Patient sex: M
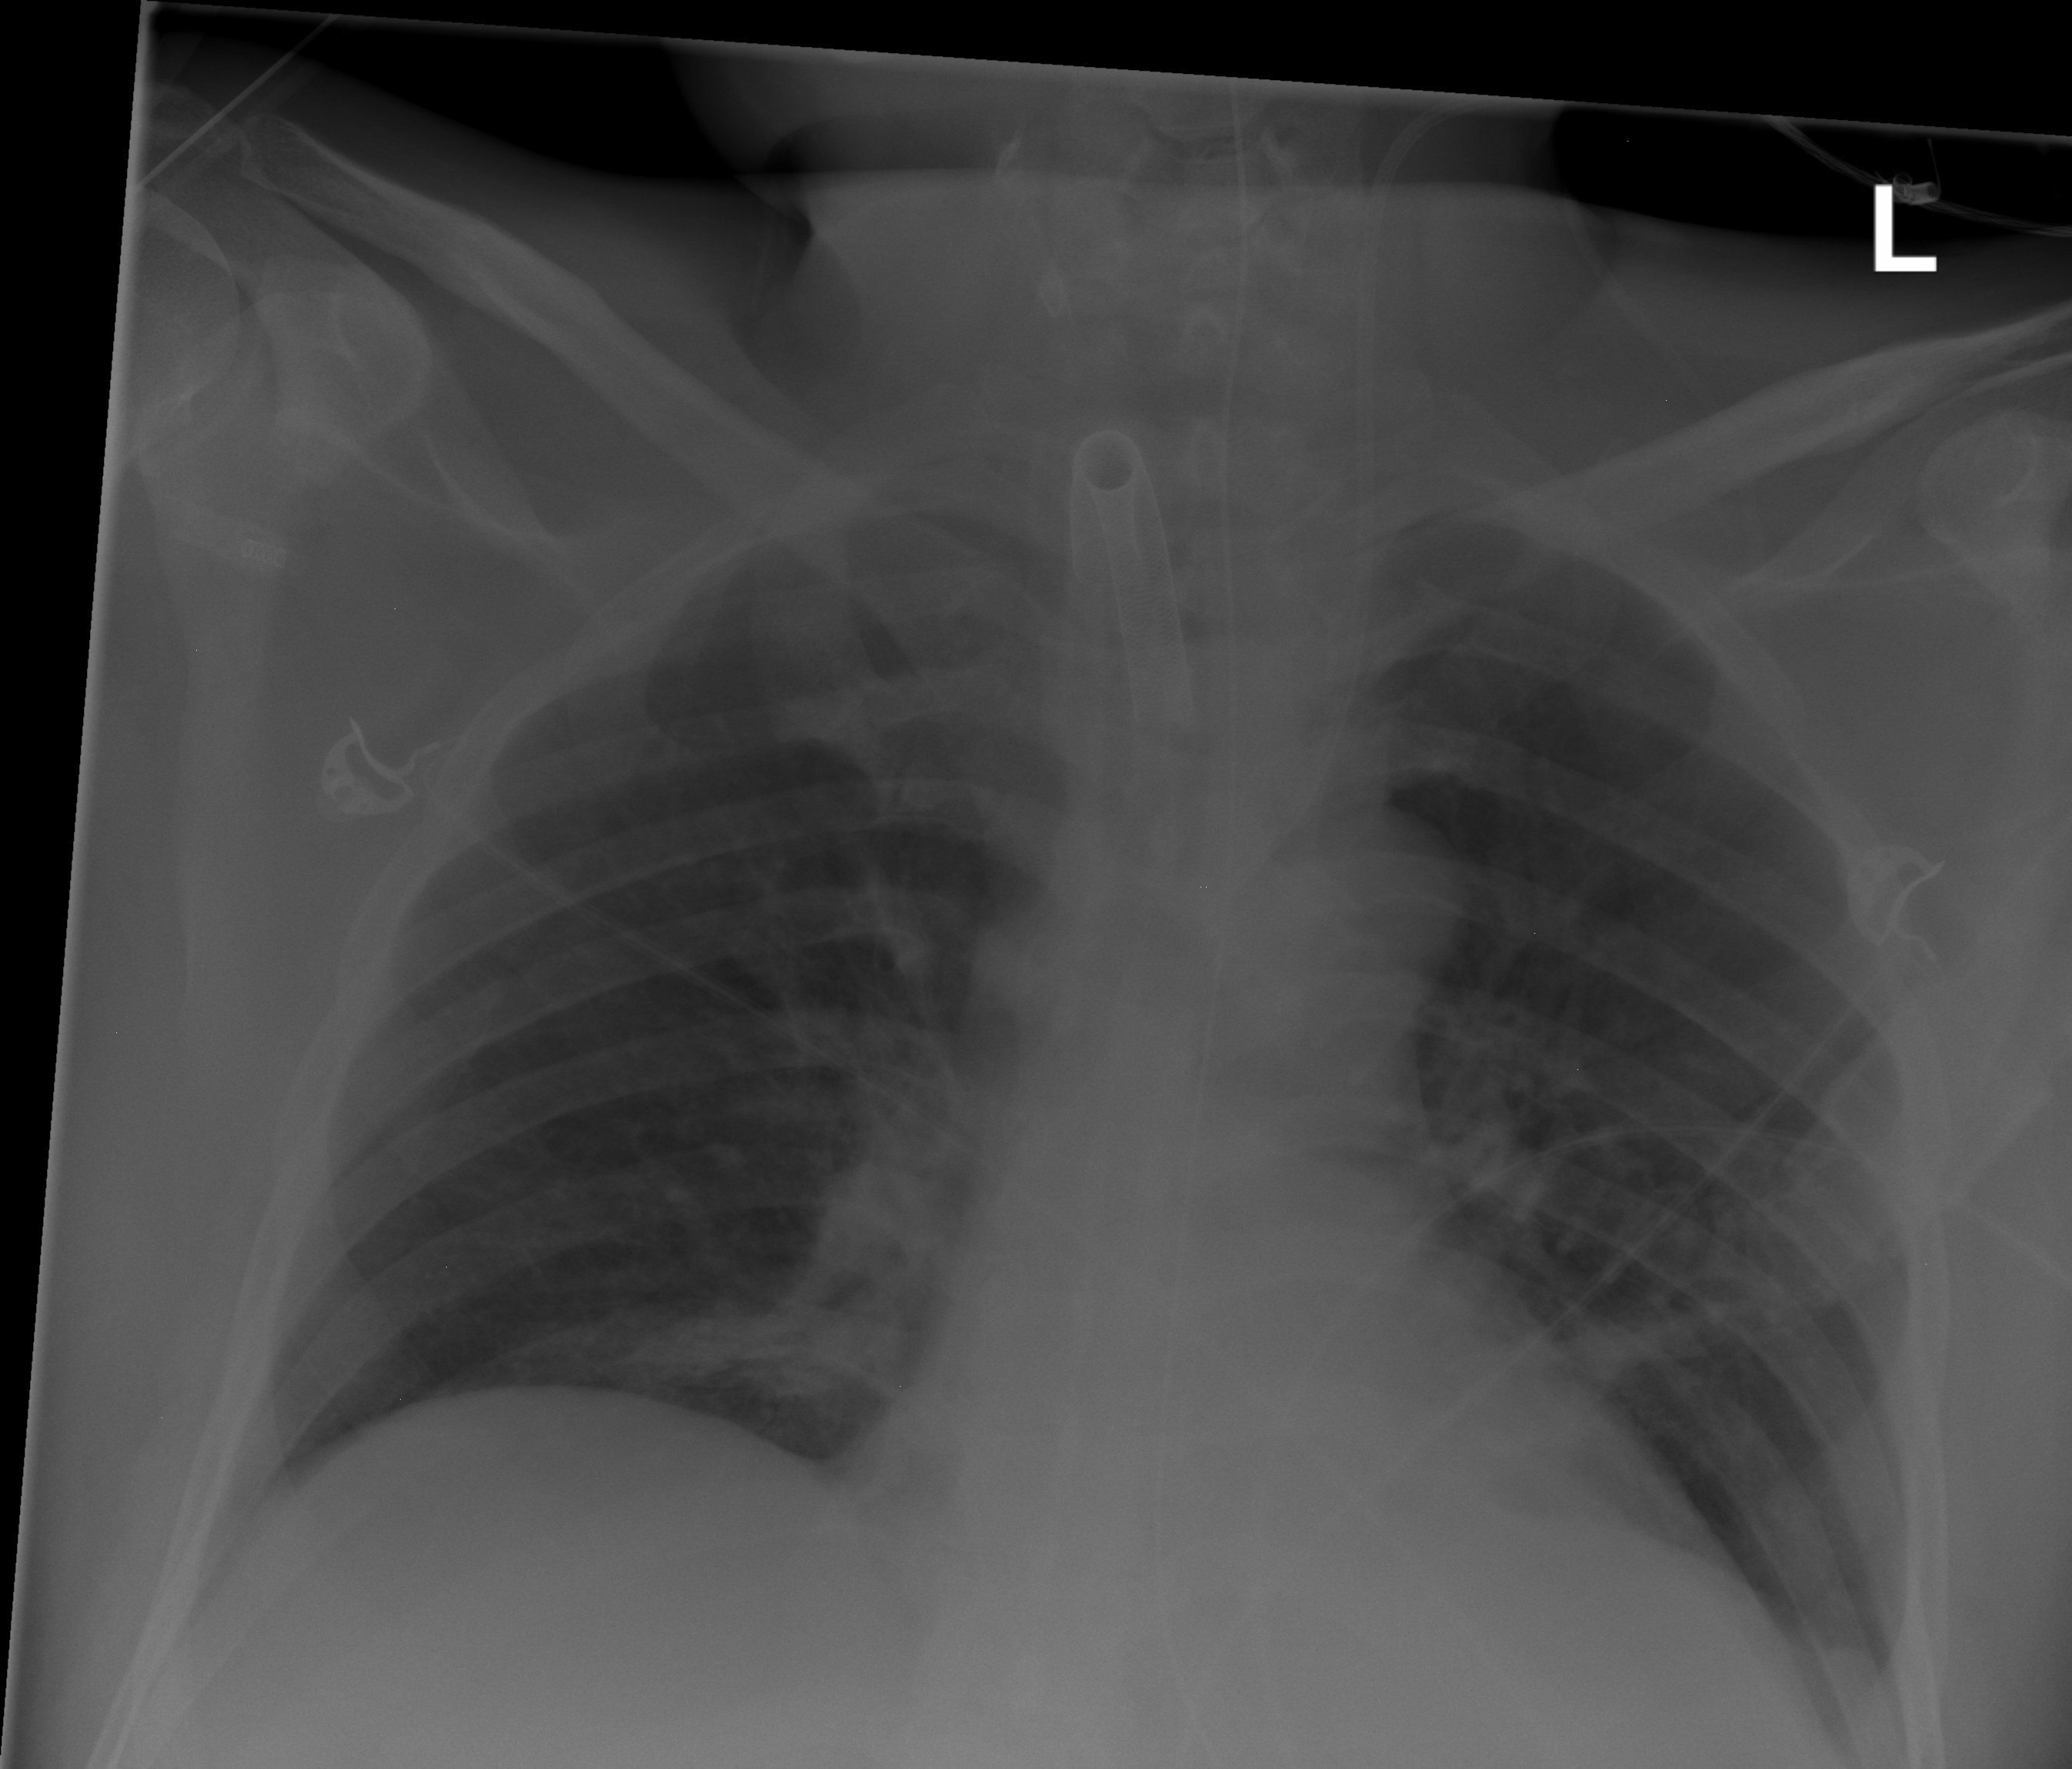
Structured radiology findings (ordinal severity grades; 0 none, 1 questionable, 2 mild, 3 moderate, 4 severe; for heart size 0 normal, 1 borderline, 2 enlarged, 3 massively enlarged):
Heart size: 0
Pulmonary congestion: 0
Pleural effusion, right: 0
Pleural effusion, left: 0
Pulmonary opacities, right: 0
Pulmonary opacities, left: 0
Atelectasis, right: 2
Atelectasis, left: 0